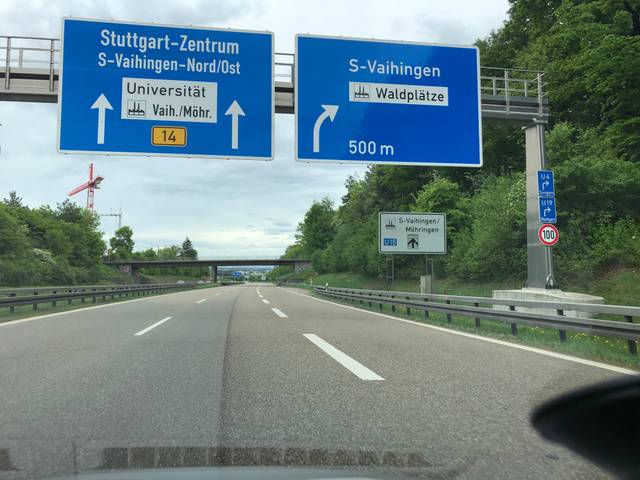
Region: Germany
Coordinates: 48.729, 9.078